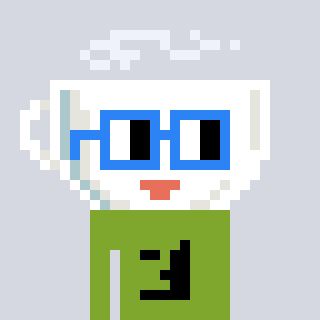
a pixel art character with square blue glasses, a mug-shaped head and a slimegreen-colored body on a cool background